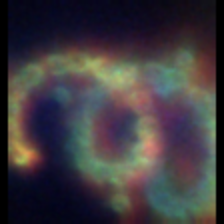
Taxon: Chaetoceros
Group: Diatoms